Question: I have a two column page with sidebar and content, both given equal height on window load and widow resize. Page is responsive.
I am using a jquery plugin (<URL> for dynamically arranging blocks in the content area.
The problem is to re-adjust height of sidebar when number of blocks changes and the height of the content area also changes.

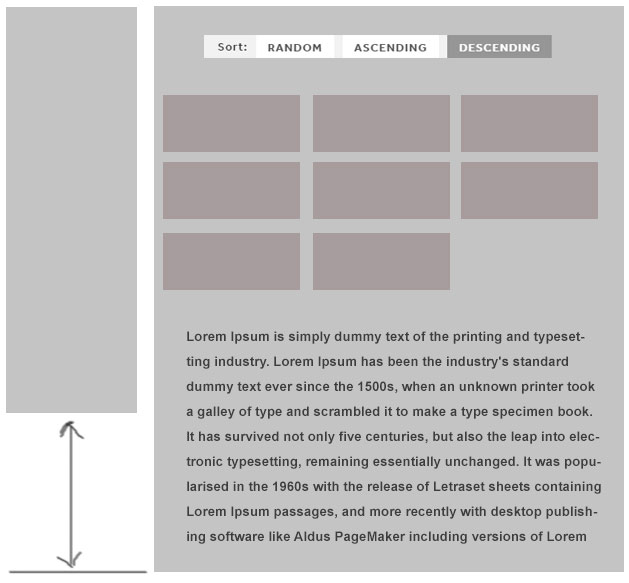
Answer: In the past, I've tried ways (with Javascript) to change the sizes to match like what you're asking for. Honestly, it's not a good solution.
If you wrap both the sidebar and the content in a container, then you can do this easily. I would recommend using flexbox. Your code might look something like this:
HTML:
'''
<div class='container'>
<div class='sidebar'>
</div>
<div class='content'>
</div>
</div>
'''
CSS:
'''
.container {
display: flex;
}
.sidebar {
flex: 1;
}
.content {
flex: 3;
}
'''
Here is a guide to flexbox: <URL>
Flexbox is well-supported nowadays and can automatically keep sizes the same.